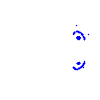
Particle: pion